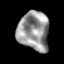
Tissue: skin
Cell type: Epithelial cells
Senescence score: 0.2691
Nuclear area (px): 1183
Mean DAPI intensity: 151.331